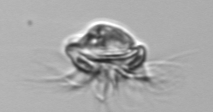
Label: Leegaardiella_ovalis